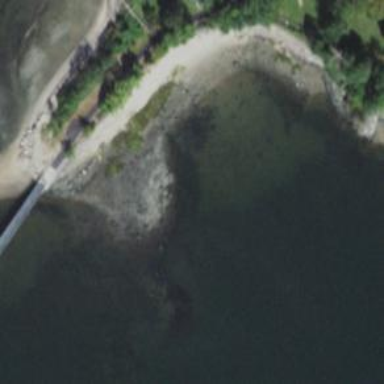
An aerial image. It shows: Natural area covered with sand.